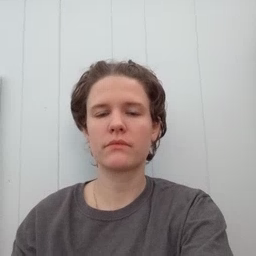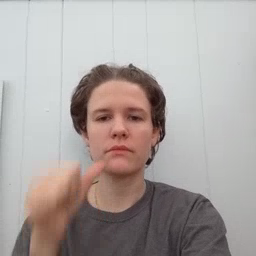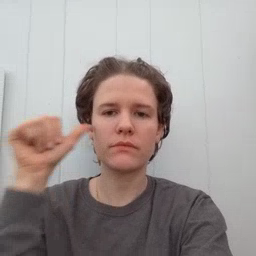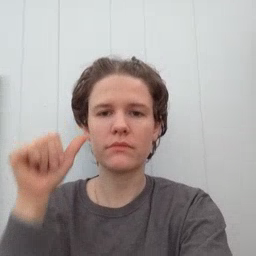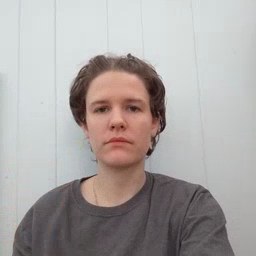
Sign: yesterday